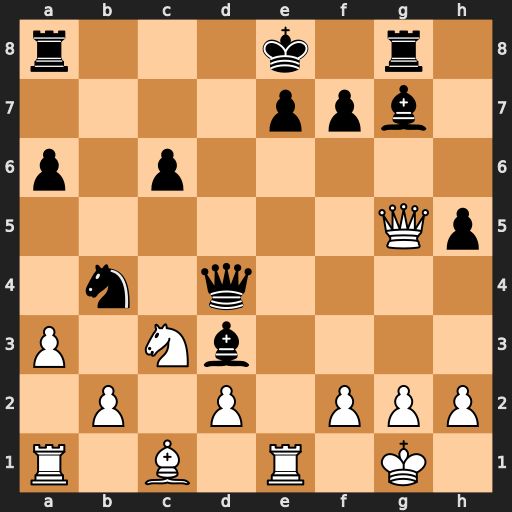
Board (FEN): r3k1r1/4ppb1/p1p5/6Qp/1n1q4/P1Nb4/1P1P1PPP/R1B1R1K1
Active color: w
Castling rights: q
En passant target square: -
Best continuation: Qxe7#